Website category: university
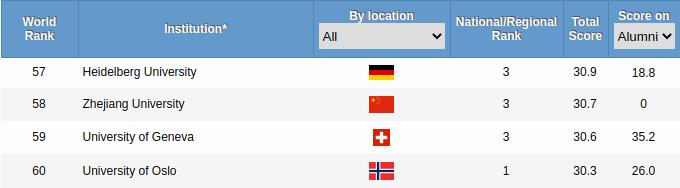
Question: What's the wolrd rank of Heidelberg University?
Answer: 57

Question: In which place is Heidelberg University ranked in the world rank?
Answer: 57

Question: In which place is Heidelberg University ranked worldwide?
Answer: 57

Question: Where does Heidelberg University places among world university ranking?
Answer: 57

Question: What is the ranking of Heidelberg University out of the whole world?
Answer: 57

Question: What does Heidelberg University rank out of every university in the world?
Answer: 57

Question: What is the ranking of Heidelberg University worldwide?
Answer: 57

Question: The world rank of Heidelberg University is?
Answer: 57

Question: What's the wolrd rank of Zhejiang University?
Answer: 58

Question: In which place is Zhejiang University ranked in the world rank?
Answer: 58

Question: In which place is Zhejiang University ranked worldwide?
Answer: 58

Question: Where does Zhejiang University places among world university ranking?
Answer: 58

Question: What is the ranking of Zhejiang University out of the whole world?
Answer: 58

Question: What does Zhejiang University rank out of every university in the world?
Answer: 58

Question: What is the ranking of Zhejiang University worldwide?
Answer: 58

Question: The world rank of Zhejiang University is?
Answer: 58

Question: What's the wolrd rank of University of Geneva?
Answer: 59

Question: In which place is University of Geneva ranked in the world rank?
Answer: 59

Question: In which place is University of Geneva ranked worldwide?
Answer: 59

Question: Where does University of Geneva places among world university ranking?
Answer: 59

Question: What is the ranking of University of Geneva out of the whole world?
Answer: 59

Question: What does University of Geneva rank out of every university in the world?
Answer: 59

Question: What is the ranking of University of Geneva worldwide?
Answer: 59

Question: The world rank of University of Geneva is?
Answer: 59

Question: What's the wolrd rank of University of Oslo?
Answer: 60

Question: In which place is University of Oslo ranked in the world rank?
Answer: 60

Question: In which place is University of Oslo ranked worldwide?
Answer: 60

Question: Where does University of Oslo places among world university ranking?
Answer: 60

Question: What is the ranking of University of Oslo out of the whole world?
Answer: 60

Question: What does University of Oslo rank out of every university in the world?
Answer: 60

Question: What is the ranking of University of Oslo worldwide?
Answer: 60

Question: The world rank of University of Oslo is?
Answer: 60

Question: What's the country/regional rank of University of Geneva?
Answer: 3

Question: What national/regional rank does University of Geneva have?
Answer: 3

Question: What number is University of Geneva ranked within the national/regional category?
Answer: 3

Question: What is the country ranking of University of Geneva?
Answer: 3

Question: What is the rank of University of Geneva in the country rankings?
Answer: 3

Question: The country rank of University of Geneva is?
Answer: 3

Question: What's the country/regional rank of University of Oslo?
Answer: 1

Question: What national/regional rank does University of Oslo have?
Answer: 1

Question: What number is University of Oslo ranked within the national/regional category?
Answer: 1

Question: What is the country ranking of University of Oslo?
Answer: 1

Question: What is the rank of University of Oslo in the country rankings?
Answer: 1

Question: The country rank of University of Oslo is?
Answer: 1

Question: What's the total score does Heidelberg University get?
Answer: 30.9

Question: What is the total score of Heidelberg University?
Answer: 30.9

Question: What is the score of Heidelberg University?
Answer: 30.9

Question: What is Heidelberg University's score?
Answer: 30.9

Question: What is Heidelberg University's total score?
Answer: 30.9

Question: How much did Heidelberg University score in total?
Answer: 30.9

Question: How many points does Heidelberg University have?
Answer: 30.9

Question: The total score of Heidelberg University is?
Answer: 30.9

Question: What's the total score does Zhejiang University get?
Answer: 30.7

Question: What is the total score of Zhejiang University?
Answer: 30.7

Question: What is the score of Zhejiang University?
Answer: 30.7

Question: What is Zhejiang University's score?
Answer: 30.7

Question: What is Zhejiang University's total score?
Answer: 30.7

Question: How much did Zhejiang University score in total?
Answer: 30.7

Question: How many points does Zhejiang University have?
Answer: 30.7

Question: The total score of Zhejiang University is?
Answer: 30.7

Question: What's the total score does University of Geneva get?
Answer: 30.6

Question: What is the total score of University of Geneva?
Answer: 30.6

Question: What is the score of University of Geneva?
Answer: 30.6

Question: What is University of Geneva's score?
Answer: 30.6